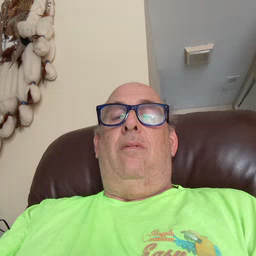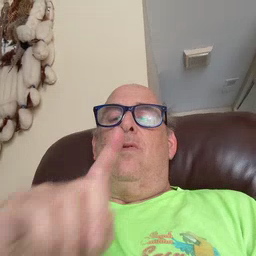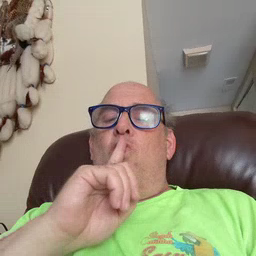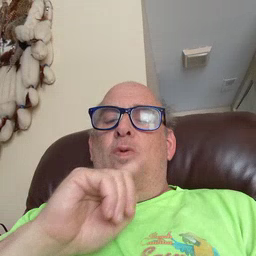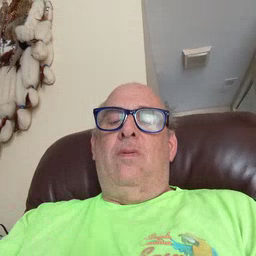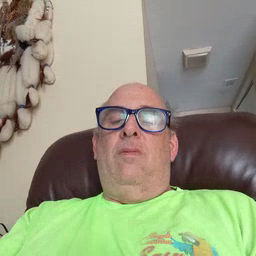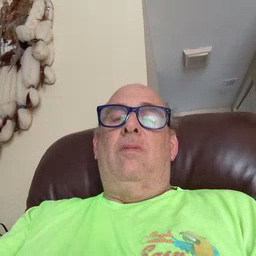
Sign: shhh